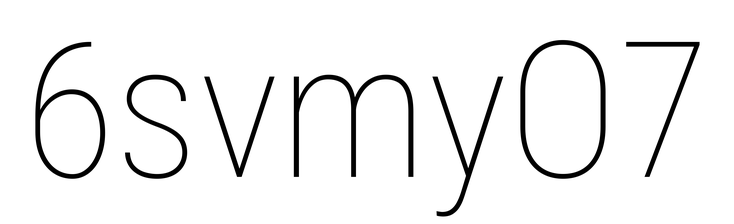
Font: Roboto_Condensed_Thin